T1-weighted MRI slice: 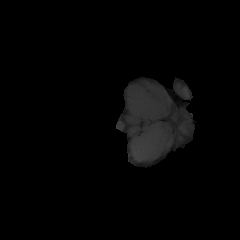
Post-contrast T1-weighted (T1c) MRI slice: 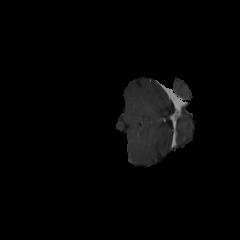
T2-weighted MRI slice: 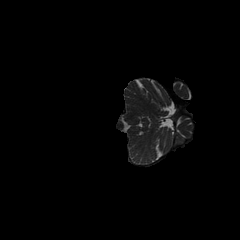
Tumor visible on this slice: no